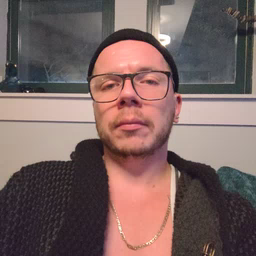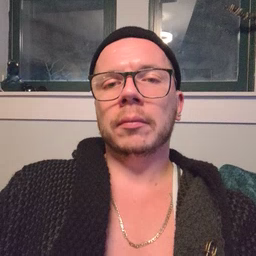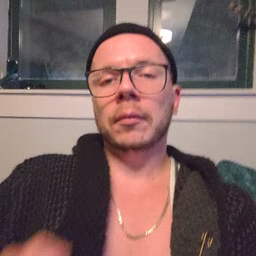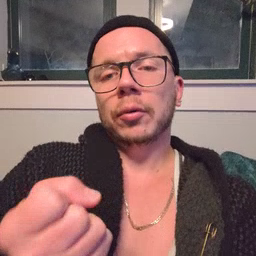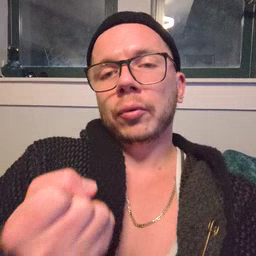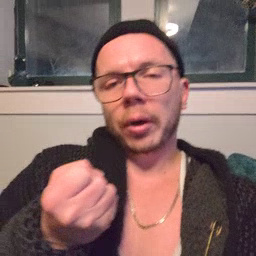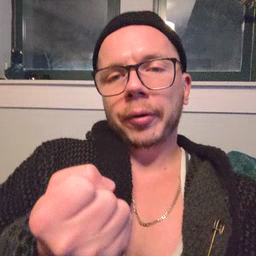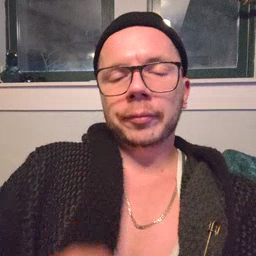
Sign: drawer